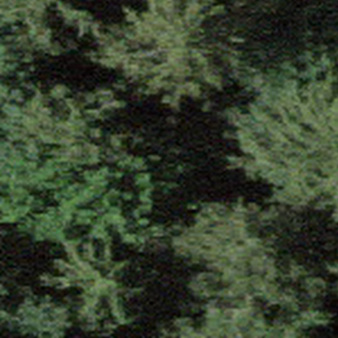
Label: other